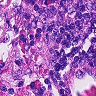
Metastatic tissue present: no